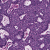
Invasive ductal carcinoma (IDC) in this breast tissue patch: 1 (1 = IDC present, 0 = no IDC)